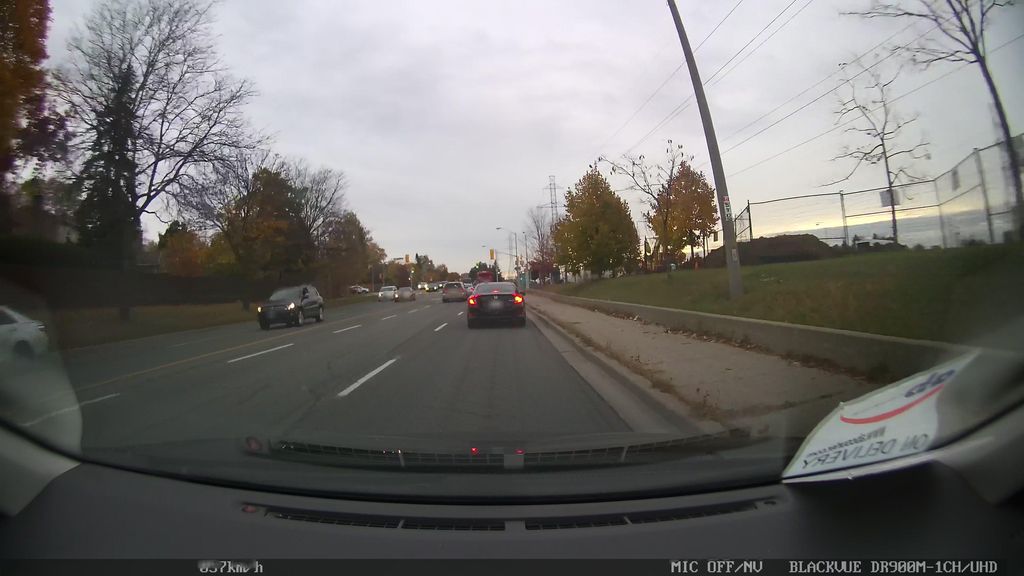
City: toronto